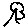
Label: tree